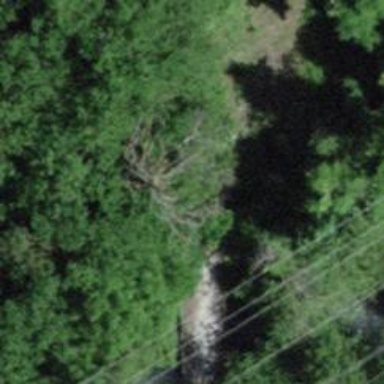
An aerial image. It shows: Path on bridge.